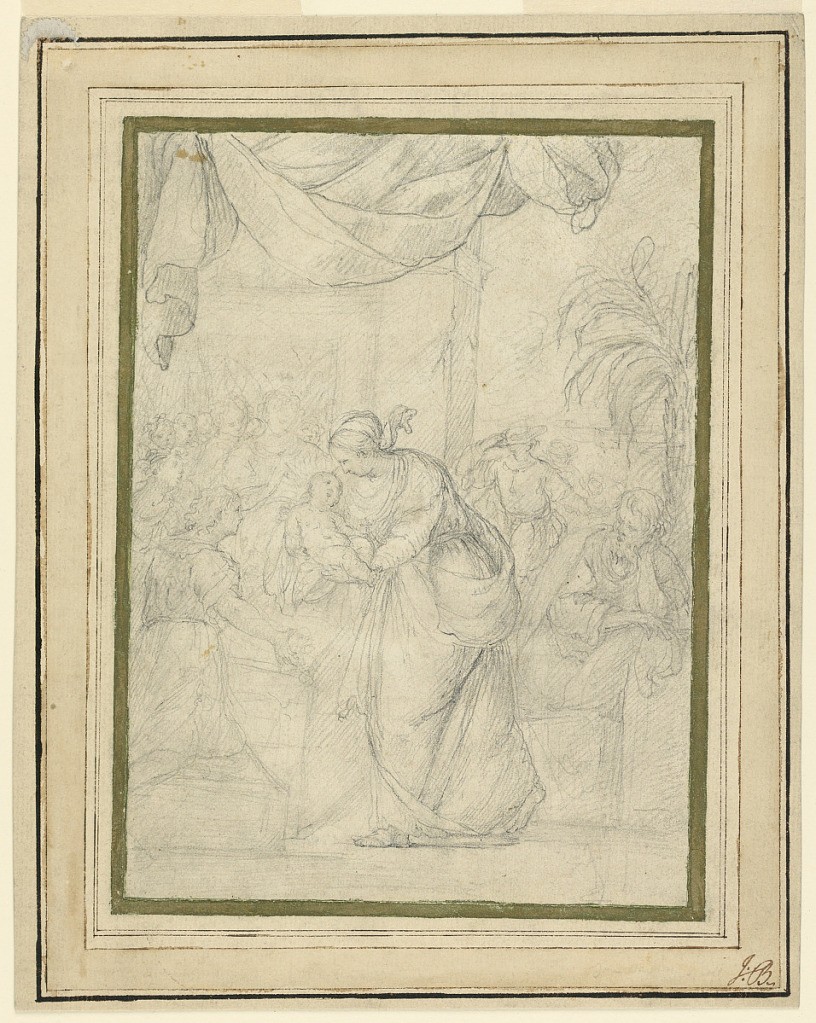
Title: Presentation of the Christ Child to the Shepherds
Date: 1675–1700
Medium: Graphite on paper
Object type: Drawing
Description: The Virgin stands before the adoring shepherds, and presents the Christ Child to them. Joseph sits in the right foreground. Angels and other figures in the background.